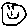
Label: smiley face